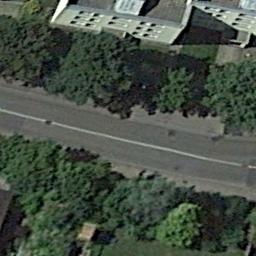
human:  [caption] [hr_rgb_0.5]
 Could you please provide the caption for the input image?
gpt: The freeway has some houses and trees on either side of the freeway .

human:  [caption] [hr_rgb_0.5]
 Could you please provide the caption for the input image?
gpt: The freeway is next to some trees and a building .

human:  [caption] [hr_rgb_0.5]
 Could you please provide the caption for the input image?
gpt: There are many buildings and green plants on both sides of the freeway .

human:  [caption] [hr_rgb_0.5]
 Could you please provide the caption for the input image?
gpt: The motorway is very empty .

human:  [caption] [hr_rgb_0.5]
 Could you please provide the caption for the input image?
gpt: There are many gray buildings beside the freeway .